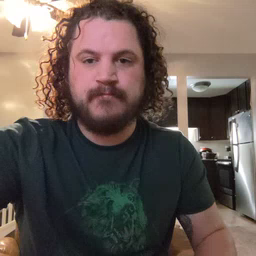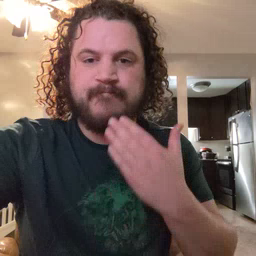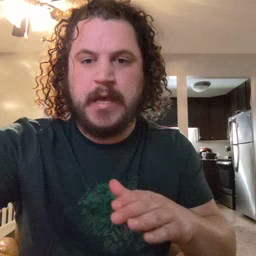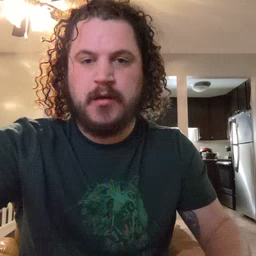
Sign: bad